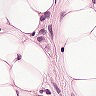
Metastatic tissue present: yes